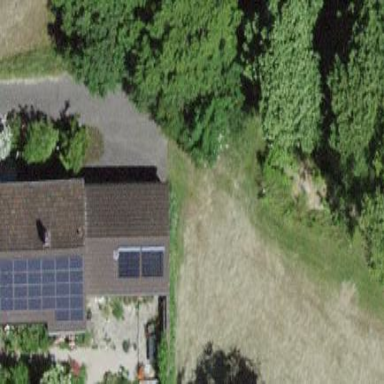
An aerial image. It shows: Detached building.